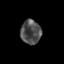
Tissue: skin
Cell type: Epithelial cells
Senescence score: 0.2836
Nuclear area (px): 474
Mean DAPI intensity: 79.688